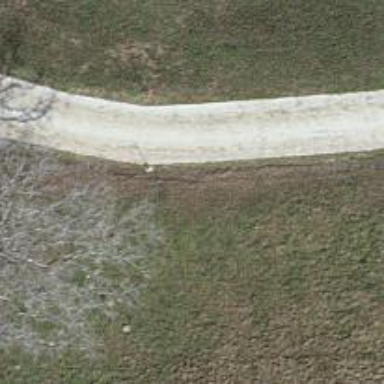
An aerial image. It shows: Well-maintained track road with grade 1 tracktype.